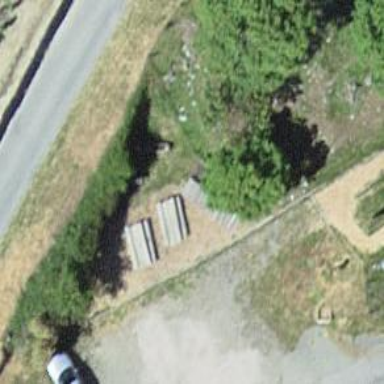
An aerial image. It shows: Brown picnic table in leisure land area.